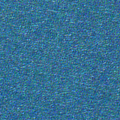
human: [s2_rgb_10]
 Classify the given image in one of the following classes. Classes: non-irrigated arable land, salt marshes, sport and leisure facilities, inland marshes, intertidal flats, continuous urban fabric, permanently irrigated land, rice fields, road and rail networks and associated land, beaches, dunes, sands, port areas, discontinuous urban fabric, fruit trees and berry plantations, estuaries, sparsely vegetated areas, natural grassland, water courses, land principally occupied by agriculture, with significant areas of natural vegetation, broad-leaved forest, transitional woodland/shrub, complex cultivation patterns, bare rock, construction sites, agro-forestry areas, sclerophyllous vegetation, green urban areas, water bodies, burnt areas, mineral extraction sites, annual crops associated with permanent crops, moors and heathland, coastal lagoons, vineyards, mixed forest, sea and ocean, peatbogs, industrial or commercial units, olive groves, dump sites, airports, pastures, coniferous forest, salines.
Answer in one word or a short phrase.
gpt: sea and ocean